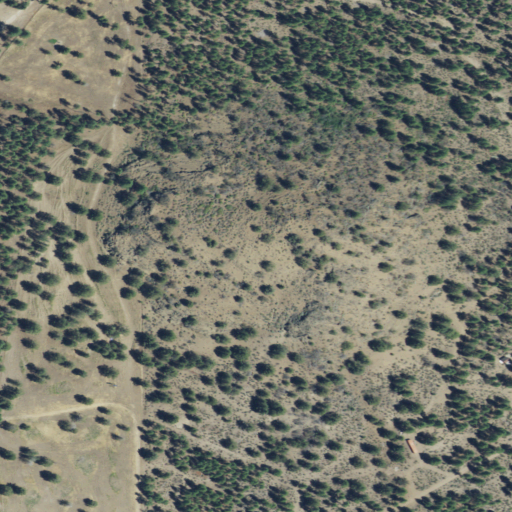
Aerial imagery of mountain in Oregon named Coyote Butte containing evergreen forest, shrub, and grassland